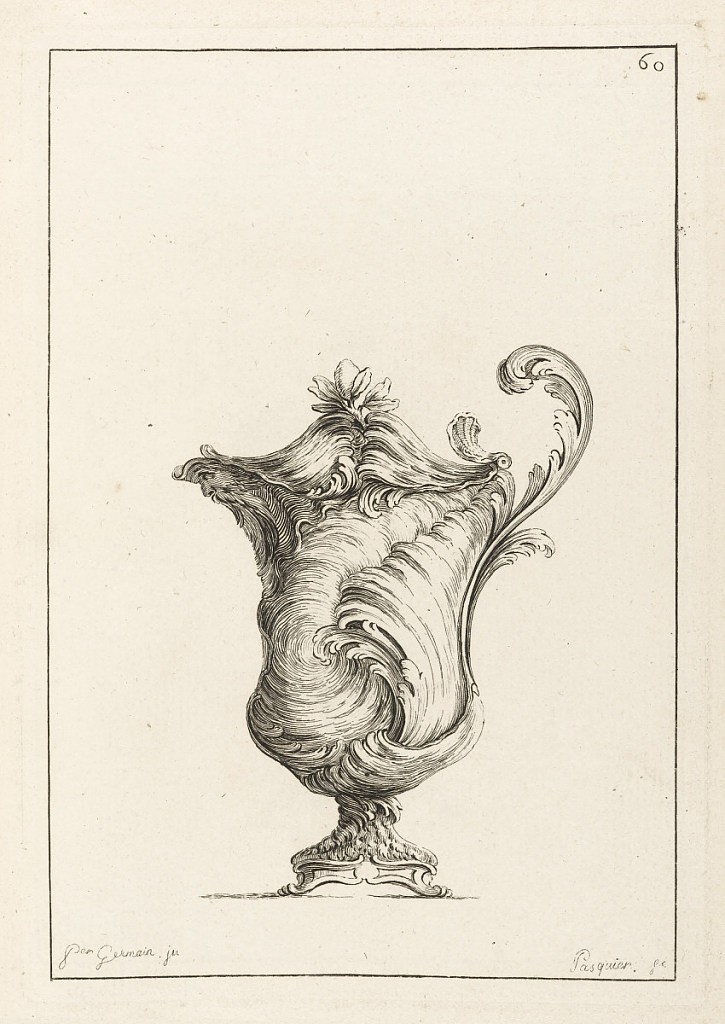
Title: Moutardier
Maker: Pierre Germain, French, 1703 - 1783
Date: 1748
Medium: Etching on laid paper
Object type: Print
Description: Pot made completely out of shells and feathery leaves; finial made of leaves; handle of one feathery leaf. The plate is signed and numbered.